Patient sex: M
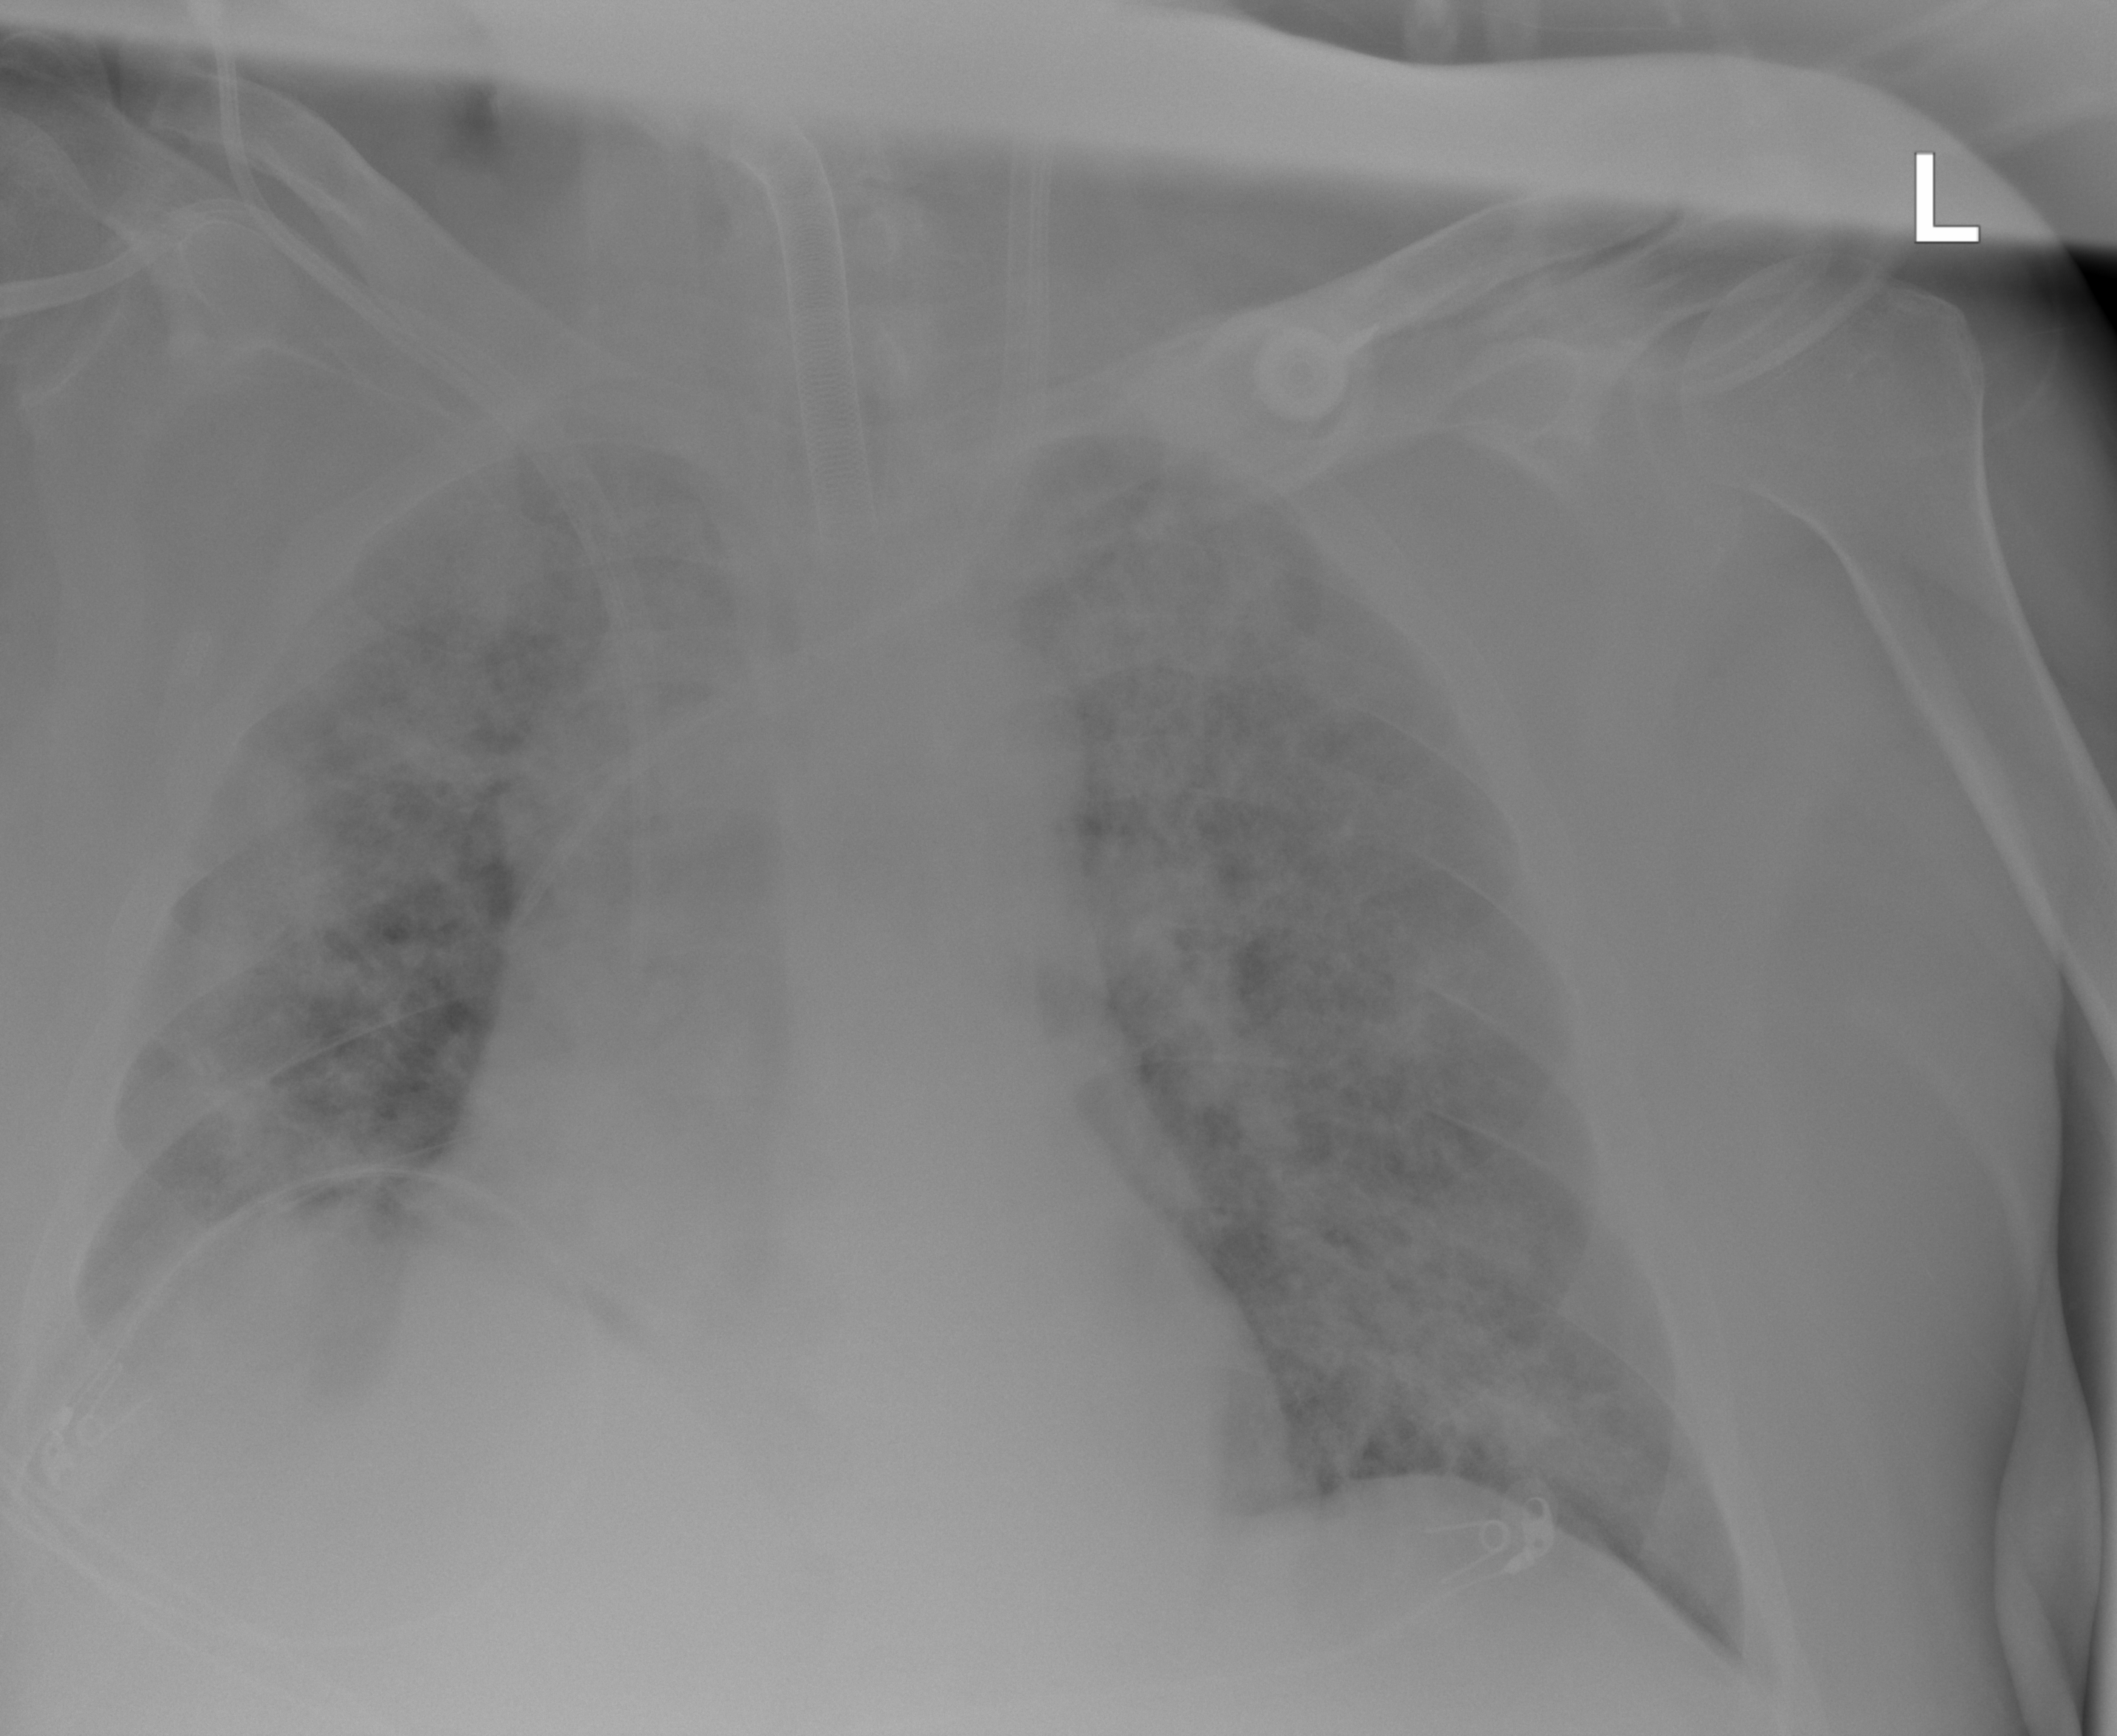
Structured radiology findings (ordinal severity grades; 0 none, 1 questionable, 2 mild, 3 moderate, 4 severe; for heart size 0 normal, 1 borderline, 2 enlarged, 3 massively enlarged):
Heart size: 2
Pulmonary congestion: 0
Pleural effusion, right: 0
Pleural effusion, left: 0
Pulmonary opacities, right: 3
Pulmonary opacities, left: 3
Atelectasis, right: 3
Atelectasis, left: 3